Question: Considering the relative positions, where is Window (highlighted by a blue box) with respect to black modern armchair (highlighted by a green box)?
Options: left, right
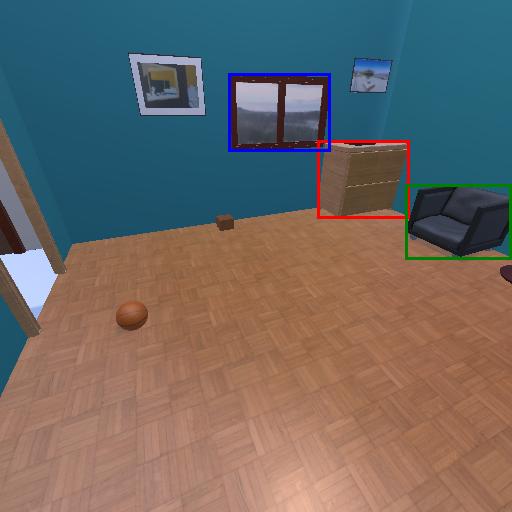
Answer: left